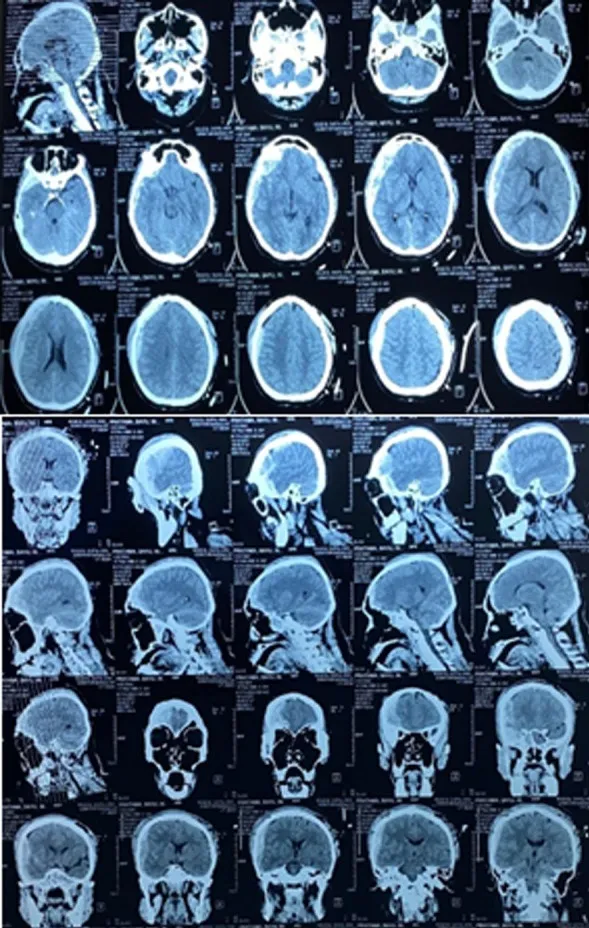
head CT before surgery showing Right frontal and temporal epidural hematoma and coronal suture diastasis.
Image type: radiology (ct)